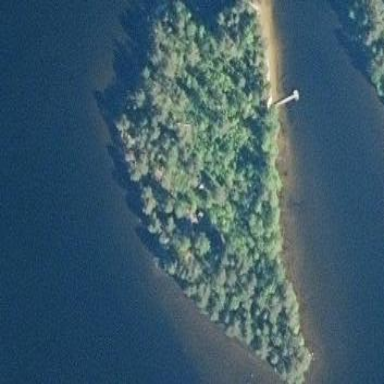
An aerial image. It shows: Image showing island.